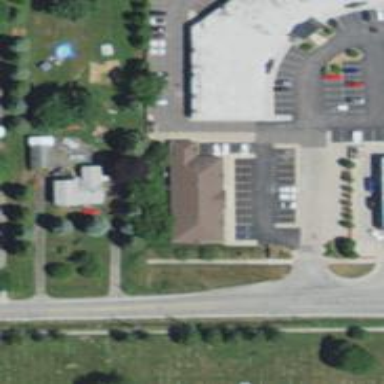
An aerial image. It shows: Healthcare clinic is depicted in the image.